Aerial crown-view tile of a tropical tree (Barro Colorado Island, Panama), acquired 20240918:
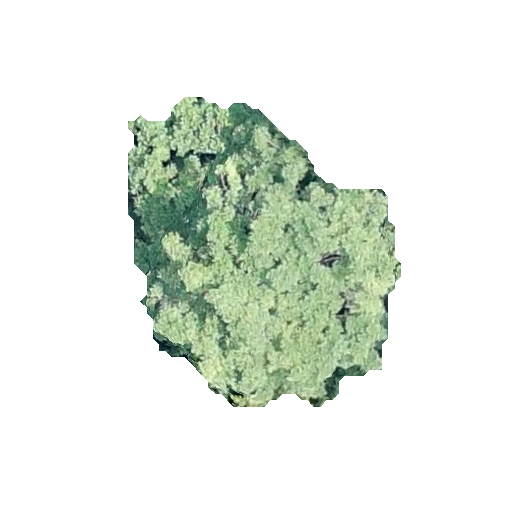
Species: Tabebuia rosea
GBIF accepted scientific name: Tabebuia rosea
Crown area: 95.413 m²